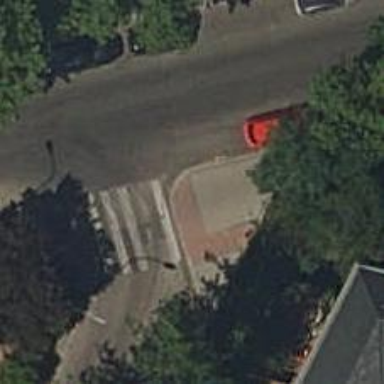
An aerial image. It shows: Zebra crossing on the road.